Field crop: maize
Growth stage: 2
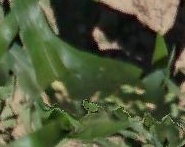
Species: maize